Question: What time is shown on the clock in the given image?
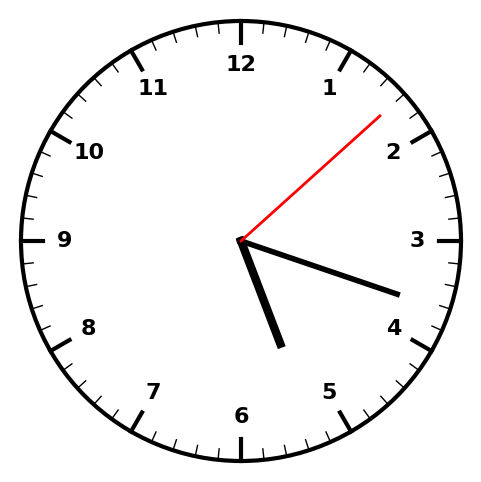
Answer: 05:18:08